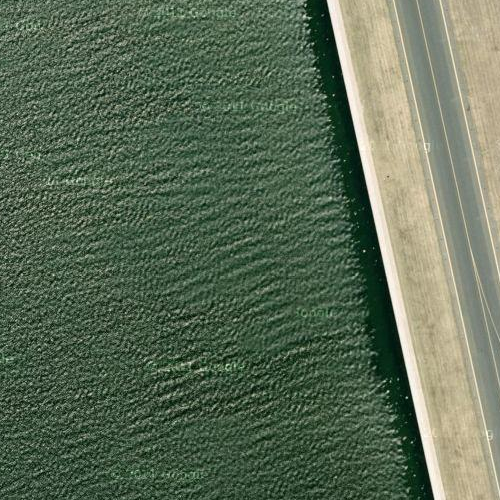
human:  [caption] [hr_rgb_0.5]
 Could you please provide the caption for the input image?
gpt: A part of ocean with deep green sparkling water and a sand beach beside .

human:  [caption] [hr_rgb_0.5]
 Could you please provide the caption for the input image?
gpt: A white sand beach with deep green waters beside .

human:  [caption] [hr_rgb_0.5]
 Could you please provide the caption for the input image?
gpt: This is a part of ocean with deep green waters and a sand white beach beside .

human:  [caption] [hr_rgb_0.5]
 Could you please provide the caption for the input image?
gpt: A part of ocean with green sparkling water while a sand beach beside .

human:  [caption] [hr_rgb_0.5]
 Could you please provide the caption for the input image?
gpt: This is a part of ocean with a sand beach beside .